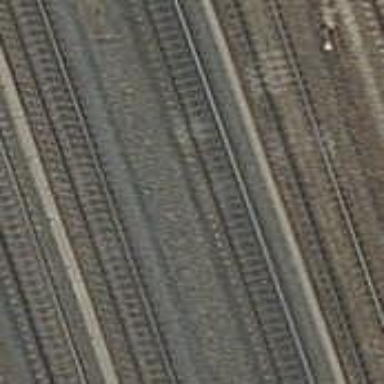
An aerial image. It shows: Bridge with electrified railway tracks featuring contact line.